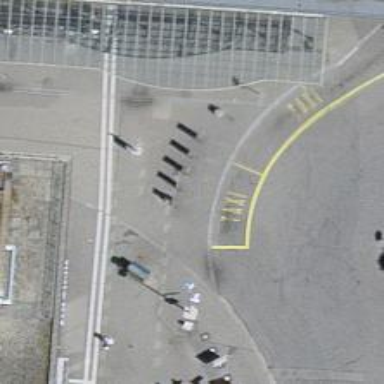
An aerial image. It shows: Bollard.